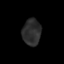
Tissue: skin
Cell type: T cells
Senescence score: 0.8829
Nuclear area (px): 480
Mean DAPI intensity: 43.896